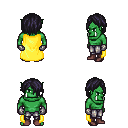
a pixel art fantasy rpg character, male body template, orc, green skin, yellow cape, metal pants, raven bangs hairstyle, metal gloves, maroon shoes, four views (front, back, left, right), 2x2 character sprite sheet, small pixel art, hard edges, no anti-aliasing